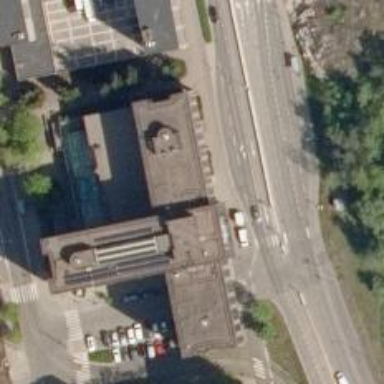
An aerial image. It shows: Health Center.